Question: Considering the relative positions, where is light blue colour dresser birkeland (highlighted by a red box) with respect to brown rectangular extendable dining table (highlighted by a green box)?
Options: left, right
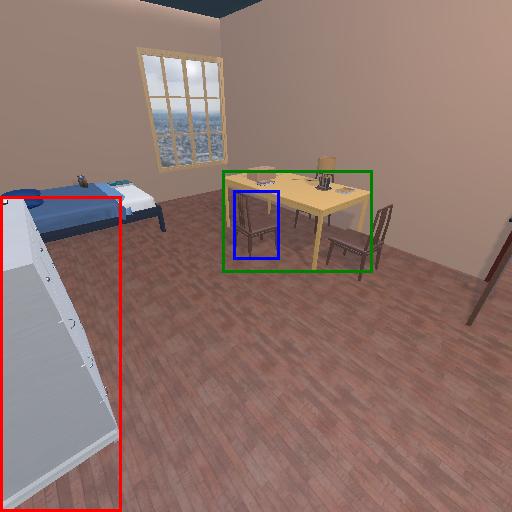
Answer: left